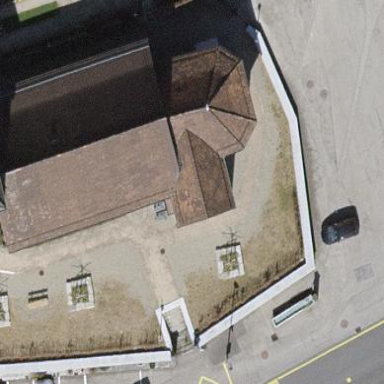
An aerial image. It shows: Building with green roof.